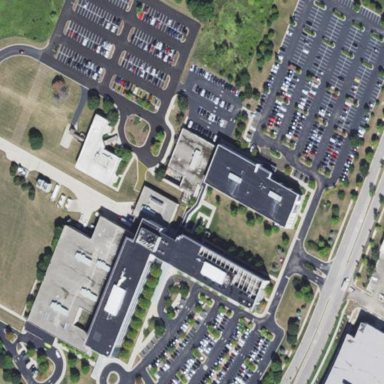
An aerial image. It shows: Healthcare facility identified as hospital.